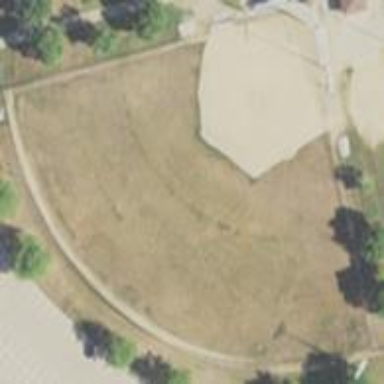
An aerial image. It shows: Baseball pitch for leisure and sports activities.